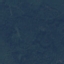
Land use / land cover: Forest